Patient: sex M, age 64
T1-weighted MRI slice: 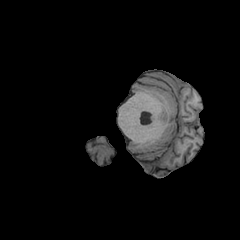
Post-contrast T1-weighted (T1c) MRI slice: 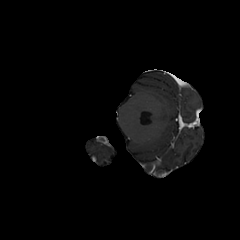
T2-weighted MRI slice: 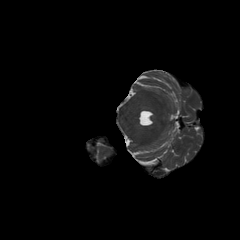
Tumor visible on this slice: no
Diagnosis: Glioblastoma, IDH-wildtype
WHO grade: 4